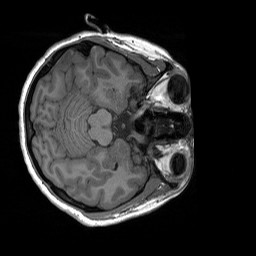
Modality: T1w
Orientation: axial
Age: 20
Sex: female
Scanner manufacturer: siemens
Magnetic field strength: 3 T
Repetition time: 1.9 s
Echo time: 0.00227 s